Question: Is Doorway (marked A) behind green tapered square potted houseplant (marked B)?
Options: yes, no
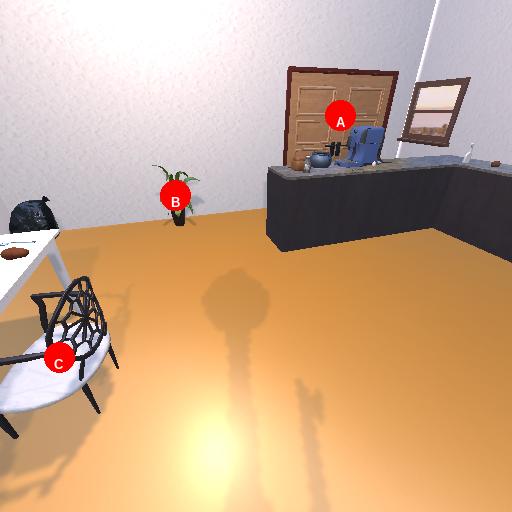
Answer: yes